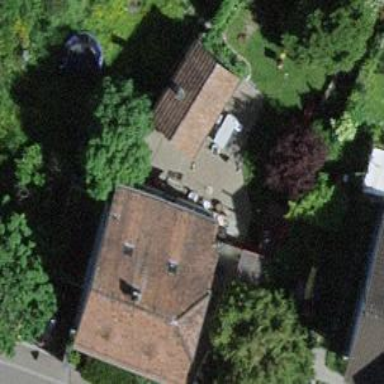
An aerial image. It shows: Simple and straightforward house.